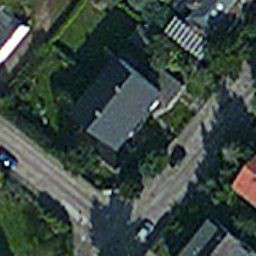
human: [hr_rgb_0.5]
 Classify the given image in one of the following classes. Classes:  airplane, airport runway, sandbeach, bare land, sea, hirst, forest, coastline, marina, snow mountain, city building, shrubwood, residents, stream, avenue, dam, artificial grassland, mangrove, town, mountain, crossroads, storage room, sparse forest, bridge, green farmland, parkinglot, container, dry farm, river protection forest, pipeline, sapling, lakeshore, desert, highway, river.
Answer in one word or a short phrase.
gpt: residents